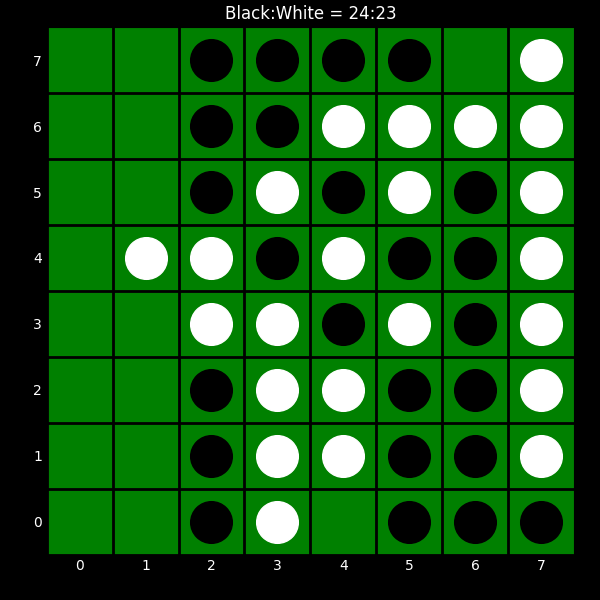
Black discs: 24
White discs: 23